Question:
'''
dt$st<- substr(strptime(dt$LoginTime, format = "%H:%S"),12,20)
'''
Using the above code I have extracted the time which is in Character Format, I wish to do arithmetic on it. such as if I want to multiply a column of numbers with above column, how to i do it?
Structure of LoginTime Column is :
'''
structure(c(1505L, 231L, 1606L, 757L, 139L, 702L), .Label = c("0:00:01",
"0:00:05", "0:00:06", "0:00:07", "0:00:10", "0:00:12", "0:00:13", 9:56:01",
"9:56:31", "9:57:11", "9:57:39", "9:58:37"), class = "factor")
'''
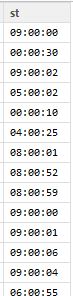
Answer: It seems like you can do some of the calculations with a small adjusment to your code.
For example
To compute mean
'''
substr(mean(strptime(dt$LoginTime, format = "%H:%S")), 12, 20)
'''
To add 10 seconds to each row
'''
substr(strptime(dt$LoginTime, format = "%H:%S") + 10, 12, 20)
'''
To add a minute to each row
'''
substr(strptime(dt$LoginTime, format = "%H:%S") + 60, 12, 20)
'''
To add an hour
'''
substr(strptime(dt$LoginTime, format = "%H:%S") + 3600, 12, 20)
'''
To add two hours
'''
substr(strptime(dt$LoginTime, format = "%H:%S") + 7200, 12, 20)
'''